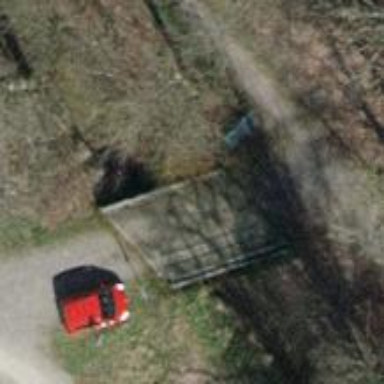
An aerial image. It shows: Bench for seating.